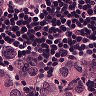
Metastatic tissue present: yes